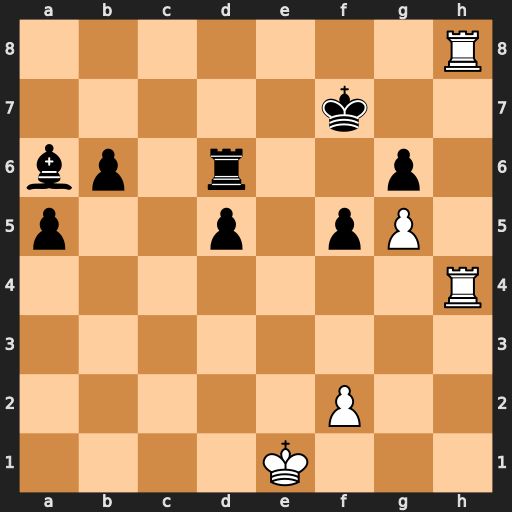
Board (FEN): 7R/5k2/bp1r2p1/p2p1pP1/7R/8/5P2/4K3
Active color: w
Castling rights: -
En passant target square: -
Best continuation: R4h7+ Ke6 Re8#